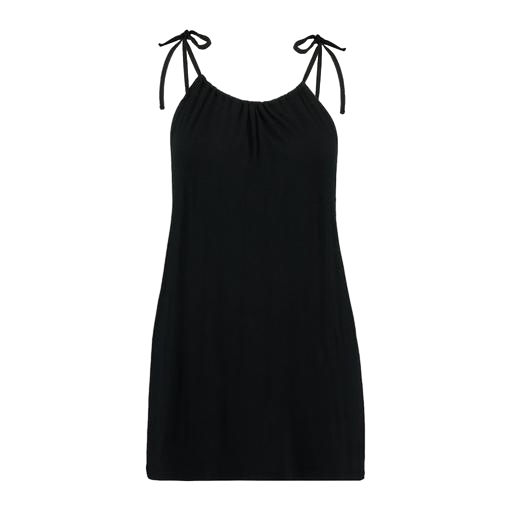
black halterneck, loose black halter, black tied tunic, white background